Field crop: maize
Growth stage: 1
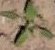
Species: atriplex